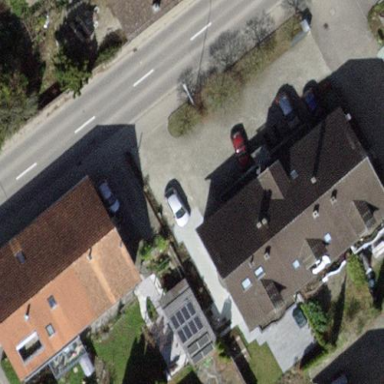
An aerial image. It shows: View of apartment building.